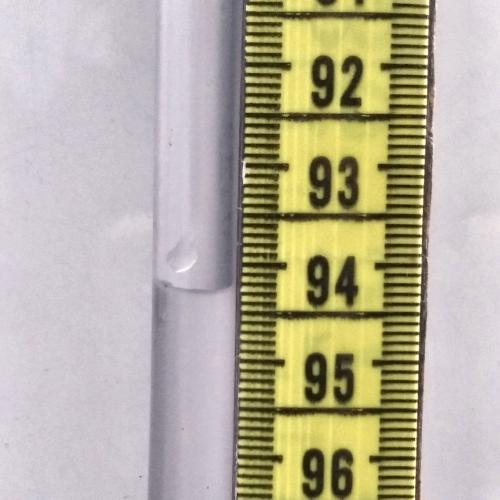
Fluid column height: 94.3 cm